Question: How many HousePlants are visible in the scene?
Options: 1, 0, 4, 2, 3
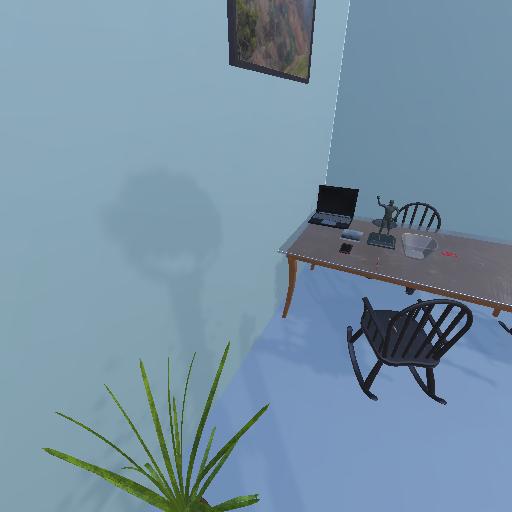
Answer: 1